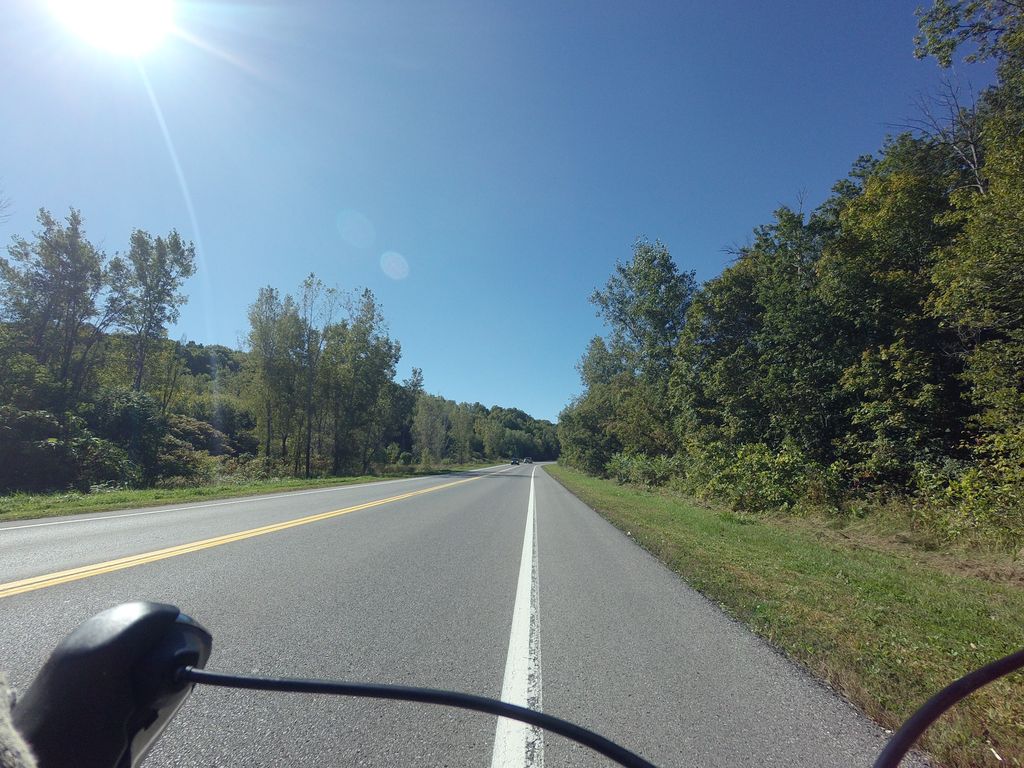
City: ottawa-gatineau